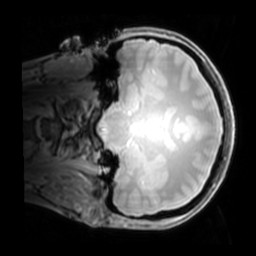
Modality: PDw
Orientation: coronal
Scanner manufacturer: philips
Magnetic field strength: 7 T
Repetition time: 0.008 s
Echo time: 0.001974 s